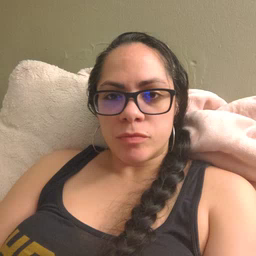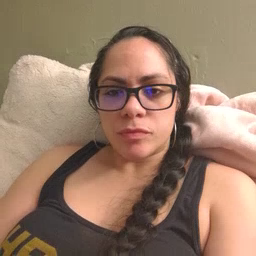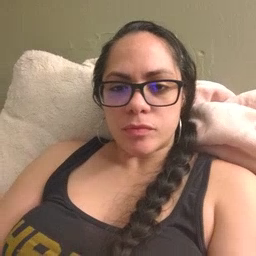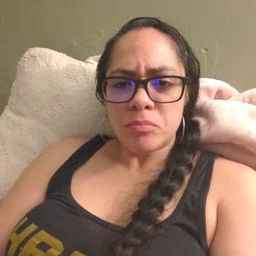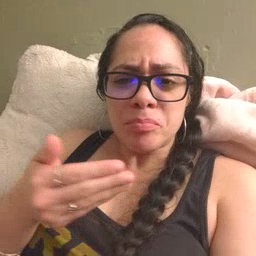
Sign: puppy